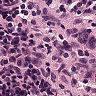
Metastatic tissue present: no